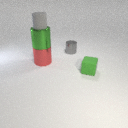
large red metal cylinder to the left of small gray metal cylinder